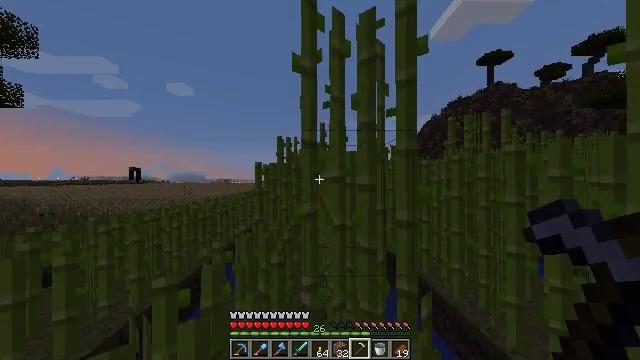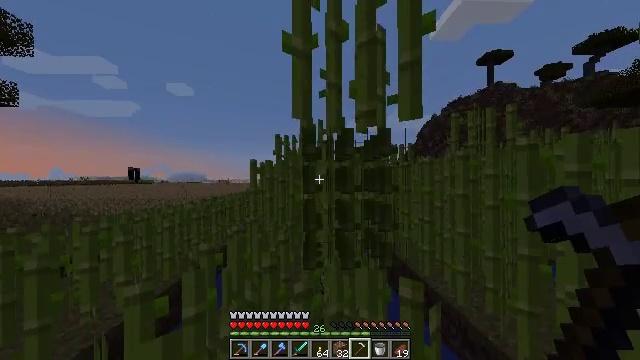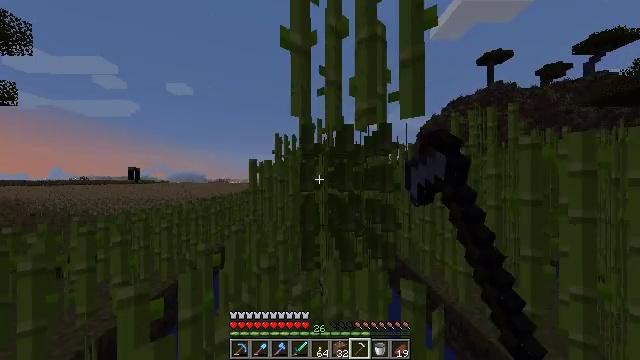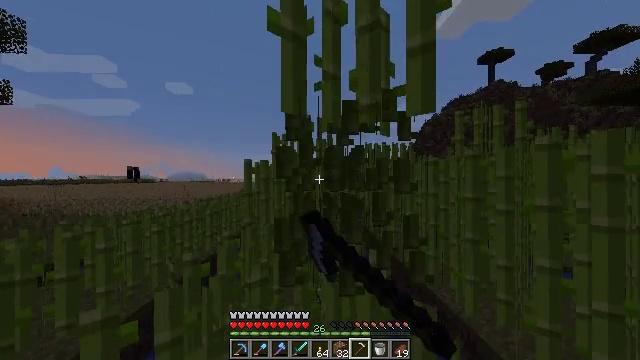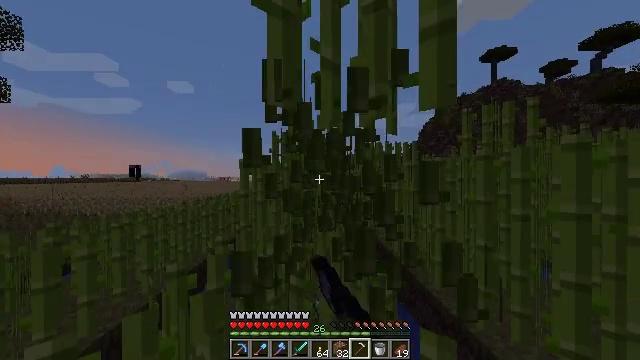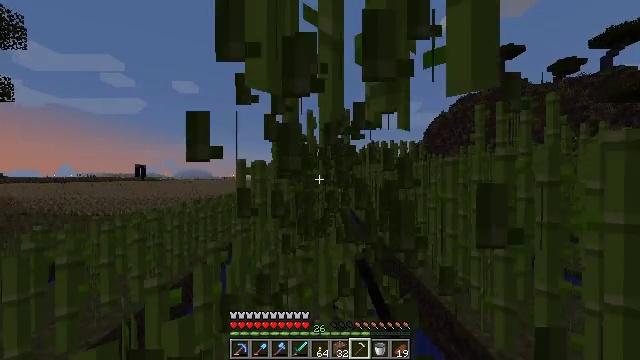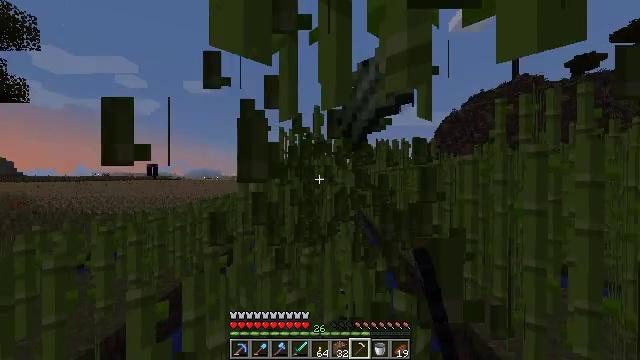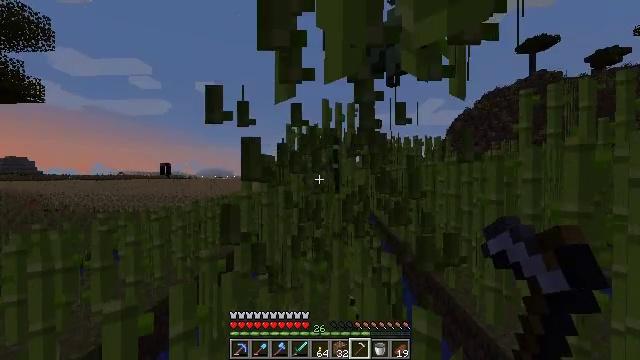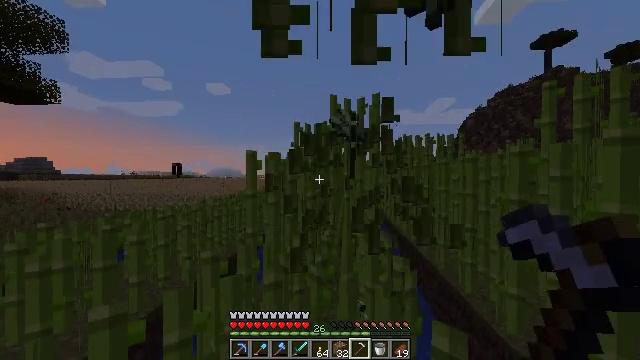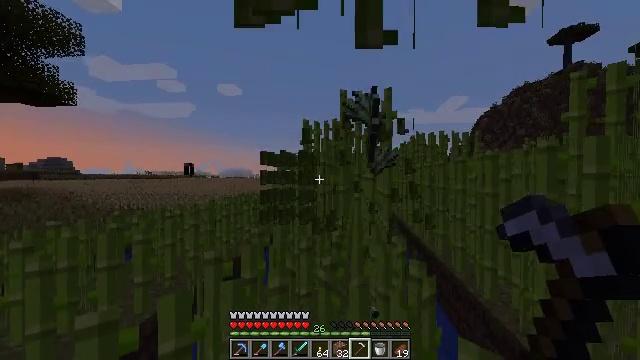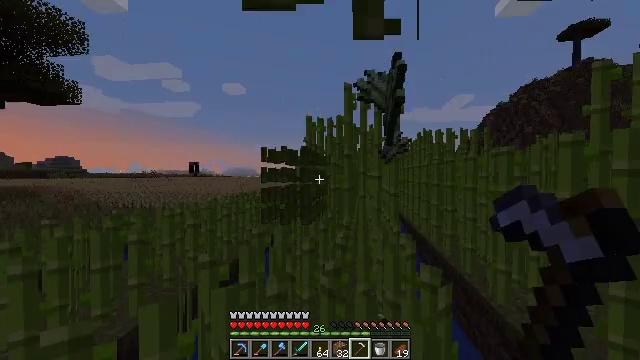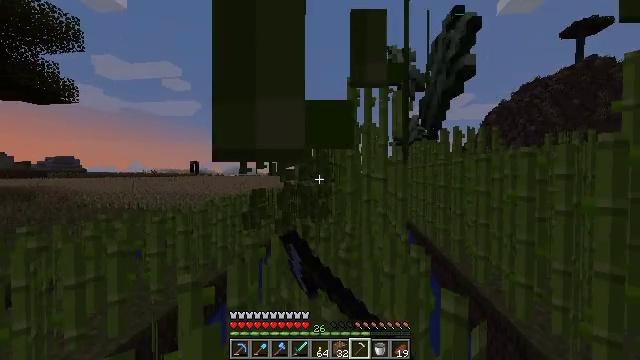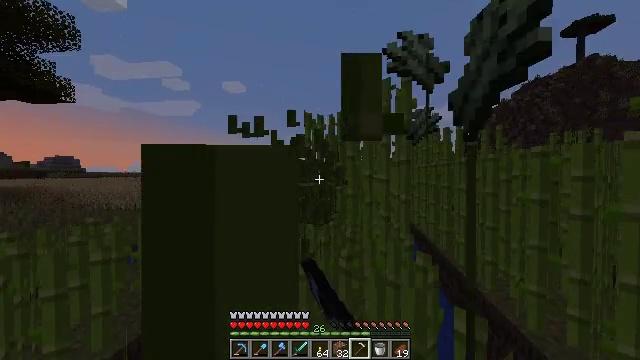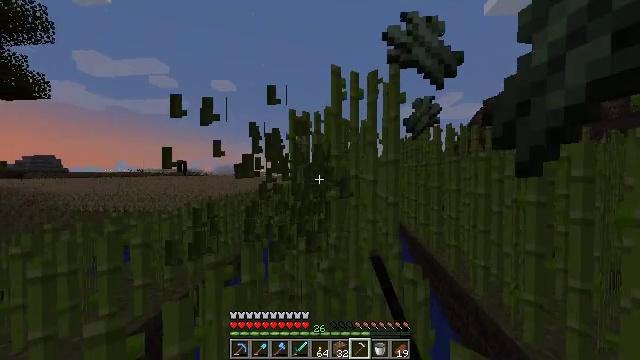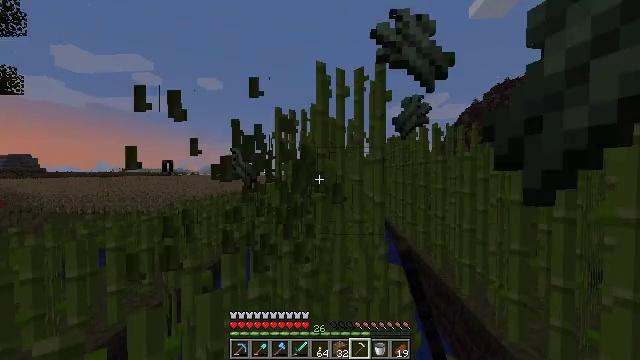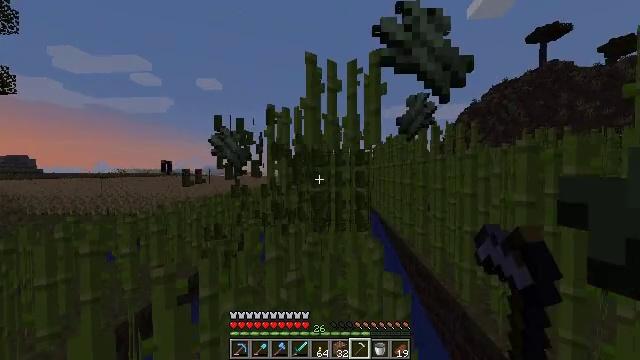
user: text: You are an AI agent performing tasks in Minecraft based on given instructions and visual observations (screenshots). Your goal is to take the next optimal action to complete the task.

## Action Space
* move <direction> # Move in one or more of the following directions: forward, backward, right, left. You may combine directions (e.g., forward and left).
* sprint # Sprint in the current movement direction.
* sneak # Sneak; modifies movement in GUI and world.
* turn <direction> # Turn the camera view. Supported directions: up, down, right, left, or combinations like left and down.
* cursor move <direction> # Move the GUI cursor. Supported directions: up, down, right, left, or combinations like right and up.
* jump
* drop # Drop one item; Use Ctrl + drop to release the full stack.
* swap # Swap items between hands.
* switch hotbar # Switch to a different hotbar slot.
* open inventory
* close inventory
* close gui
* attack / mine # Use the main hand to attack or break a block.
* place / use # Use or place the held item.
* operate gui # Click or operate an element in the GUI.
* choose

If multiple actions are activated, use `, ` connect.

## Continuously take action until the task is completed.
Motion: motion action
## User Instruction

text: Cut down the sugar cane stalks.
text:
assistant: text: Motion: move forward, attack / mine
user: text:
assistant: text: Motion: move forward, attack / mine
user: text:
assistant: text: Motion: move forward, attack / mine
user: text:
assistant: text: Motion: move forward, attack / mine
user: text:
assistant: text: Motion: move forward, attack / mine
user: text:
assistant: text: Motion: move forward, turn left, attack / mine
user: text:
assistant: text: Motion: move forward, turn left, attack / mine
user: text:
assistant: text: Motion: move forward, turn left, attack / mine
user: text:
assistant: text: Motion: move forward, turn left, attack / mine
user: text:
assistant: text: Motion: move forward, attack / mine
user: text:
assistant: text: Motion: move forward, attack / mine
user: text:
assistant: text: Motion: move forward and move right, attack / mine
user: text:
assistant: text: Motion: move forward and move right, turn right, attack / mine
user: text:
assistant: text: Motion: move forward and move right, turn right, attack / mine
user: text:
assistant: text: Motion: move forward, attack / mine
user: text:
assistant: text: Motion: move forward, attack / mine
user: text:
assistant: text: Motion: move forward, attack / mine
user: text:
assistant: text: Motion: move forward, attack / mine
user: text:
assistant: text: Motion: move forward, attack / mine
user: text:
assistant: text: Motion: move forward, attack / mine
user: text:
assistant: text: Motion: move forward, attack / mine
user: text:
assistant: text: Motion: move forward, attack / mine
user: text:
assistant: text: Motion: move forward, attack / mine
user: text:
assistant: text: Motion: move forward, attack / mine
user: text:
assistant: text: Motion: move forward, attack / mine
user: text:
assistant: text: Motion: move forward, attack / mine
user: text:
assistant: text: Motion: move forward, attack / mine
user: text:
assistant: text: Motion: move forward, attack / mine
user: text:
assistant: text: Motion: move forward, attack / mine
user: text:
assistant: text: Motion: move forward and move right, attack / mine